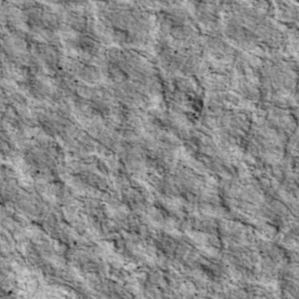
Label: non_frost